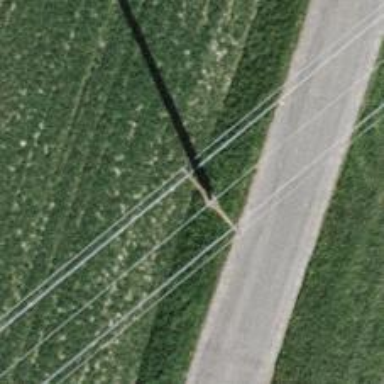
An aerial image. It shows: Power line is depicted.